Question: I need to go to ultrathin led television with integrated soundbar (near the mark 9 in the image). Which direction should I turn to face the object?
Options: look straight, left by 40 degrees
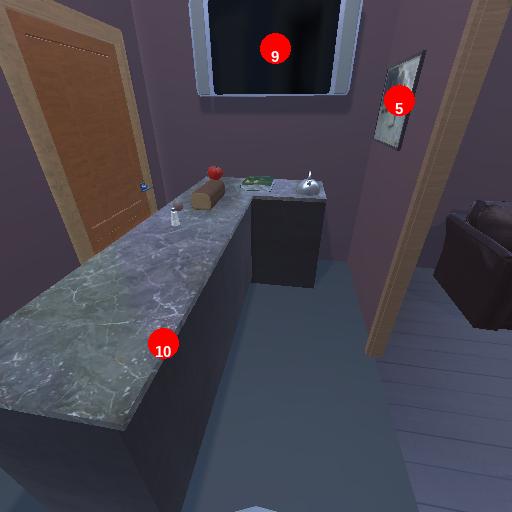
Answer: look straight